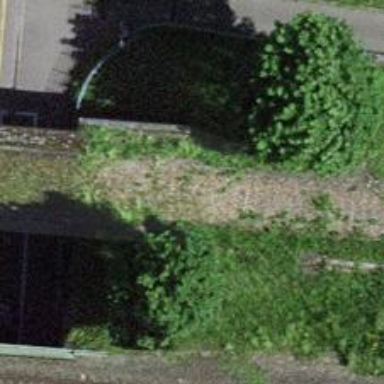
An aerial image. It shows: Disused railway bridge.